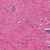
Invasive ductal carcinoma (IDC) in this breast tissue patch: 0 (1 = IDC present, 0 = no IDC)